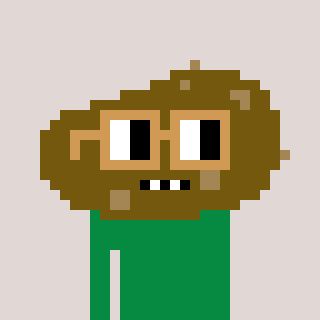
a pixel art character with square brown glasses, a potato-shaped head and a green-colored body on a warm background